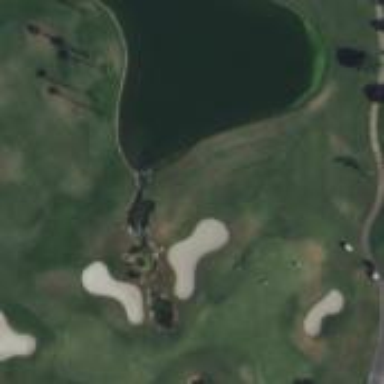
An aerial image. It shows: Lush grassy golf green.